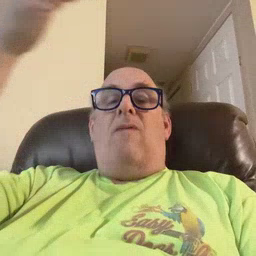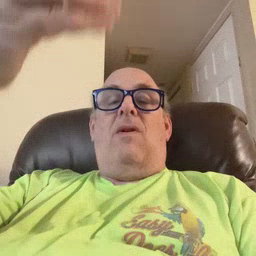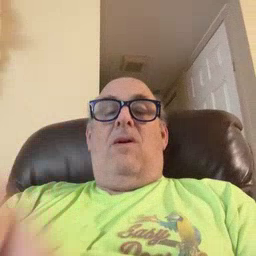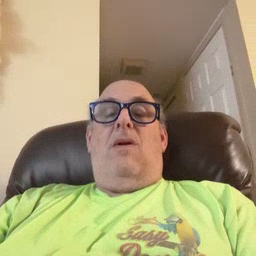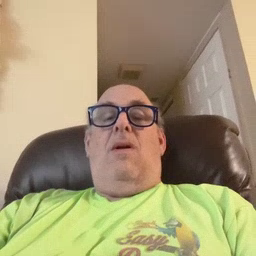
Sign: giraffe